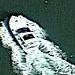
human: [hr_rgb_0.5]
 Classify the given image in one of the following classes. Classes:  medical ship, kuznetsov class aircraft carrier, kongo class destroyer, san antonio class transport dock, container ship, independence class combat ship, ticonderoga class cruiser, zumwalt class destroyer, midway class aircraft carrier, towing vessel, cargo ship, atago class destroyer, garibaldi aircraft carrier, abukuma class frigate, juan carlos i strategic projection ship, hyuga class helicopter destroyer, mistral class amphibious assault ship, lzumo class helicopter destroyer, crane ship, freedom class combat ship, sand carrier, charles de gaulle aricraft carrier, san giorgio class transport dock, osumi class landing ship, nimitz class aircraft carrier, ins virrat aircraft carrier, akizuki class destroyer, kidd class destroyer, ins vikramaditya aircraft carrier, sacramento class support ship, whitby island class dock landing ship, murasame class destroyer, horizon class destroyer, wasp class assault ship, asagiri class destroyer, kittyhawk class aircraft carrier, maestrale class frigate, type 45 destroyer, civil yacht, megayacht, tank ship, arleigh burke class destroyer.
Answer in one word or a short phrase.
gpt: Civil yacht